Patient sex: F
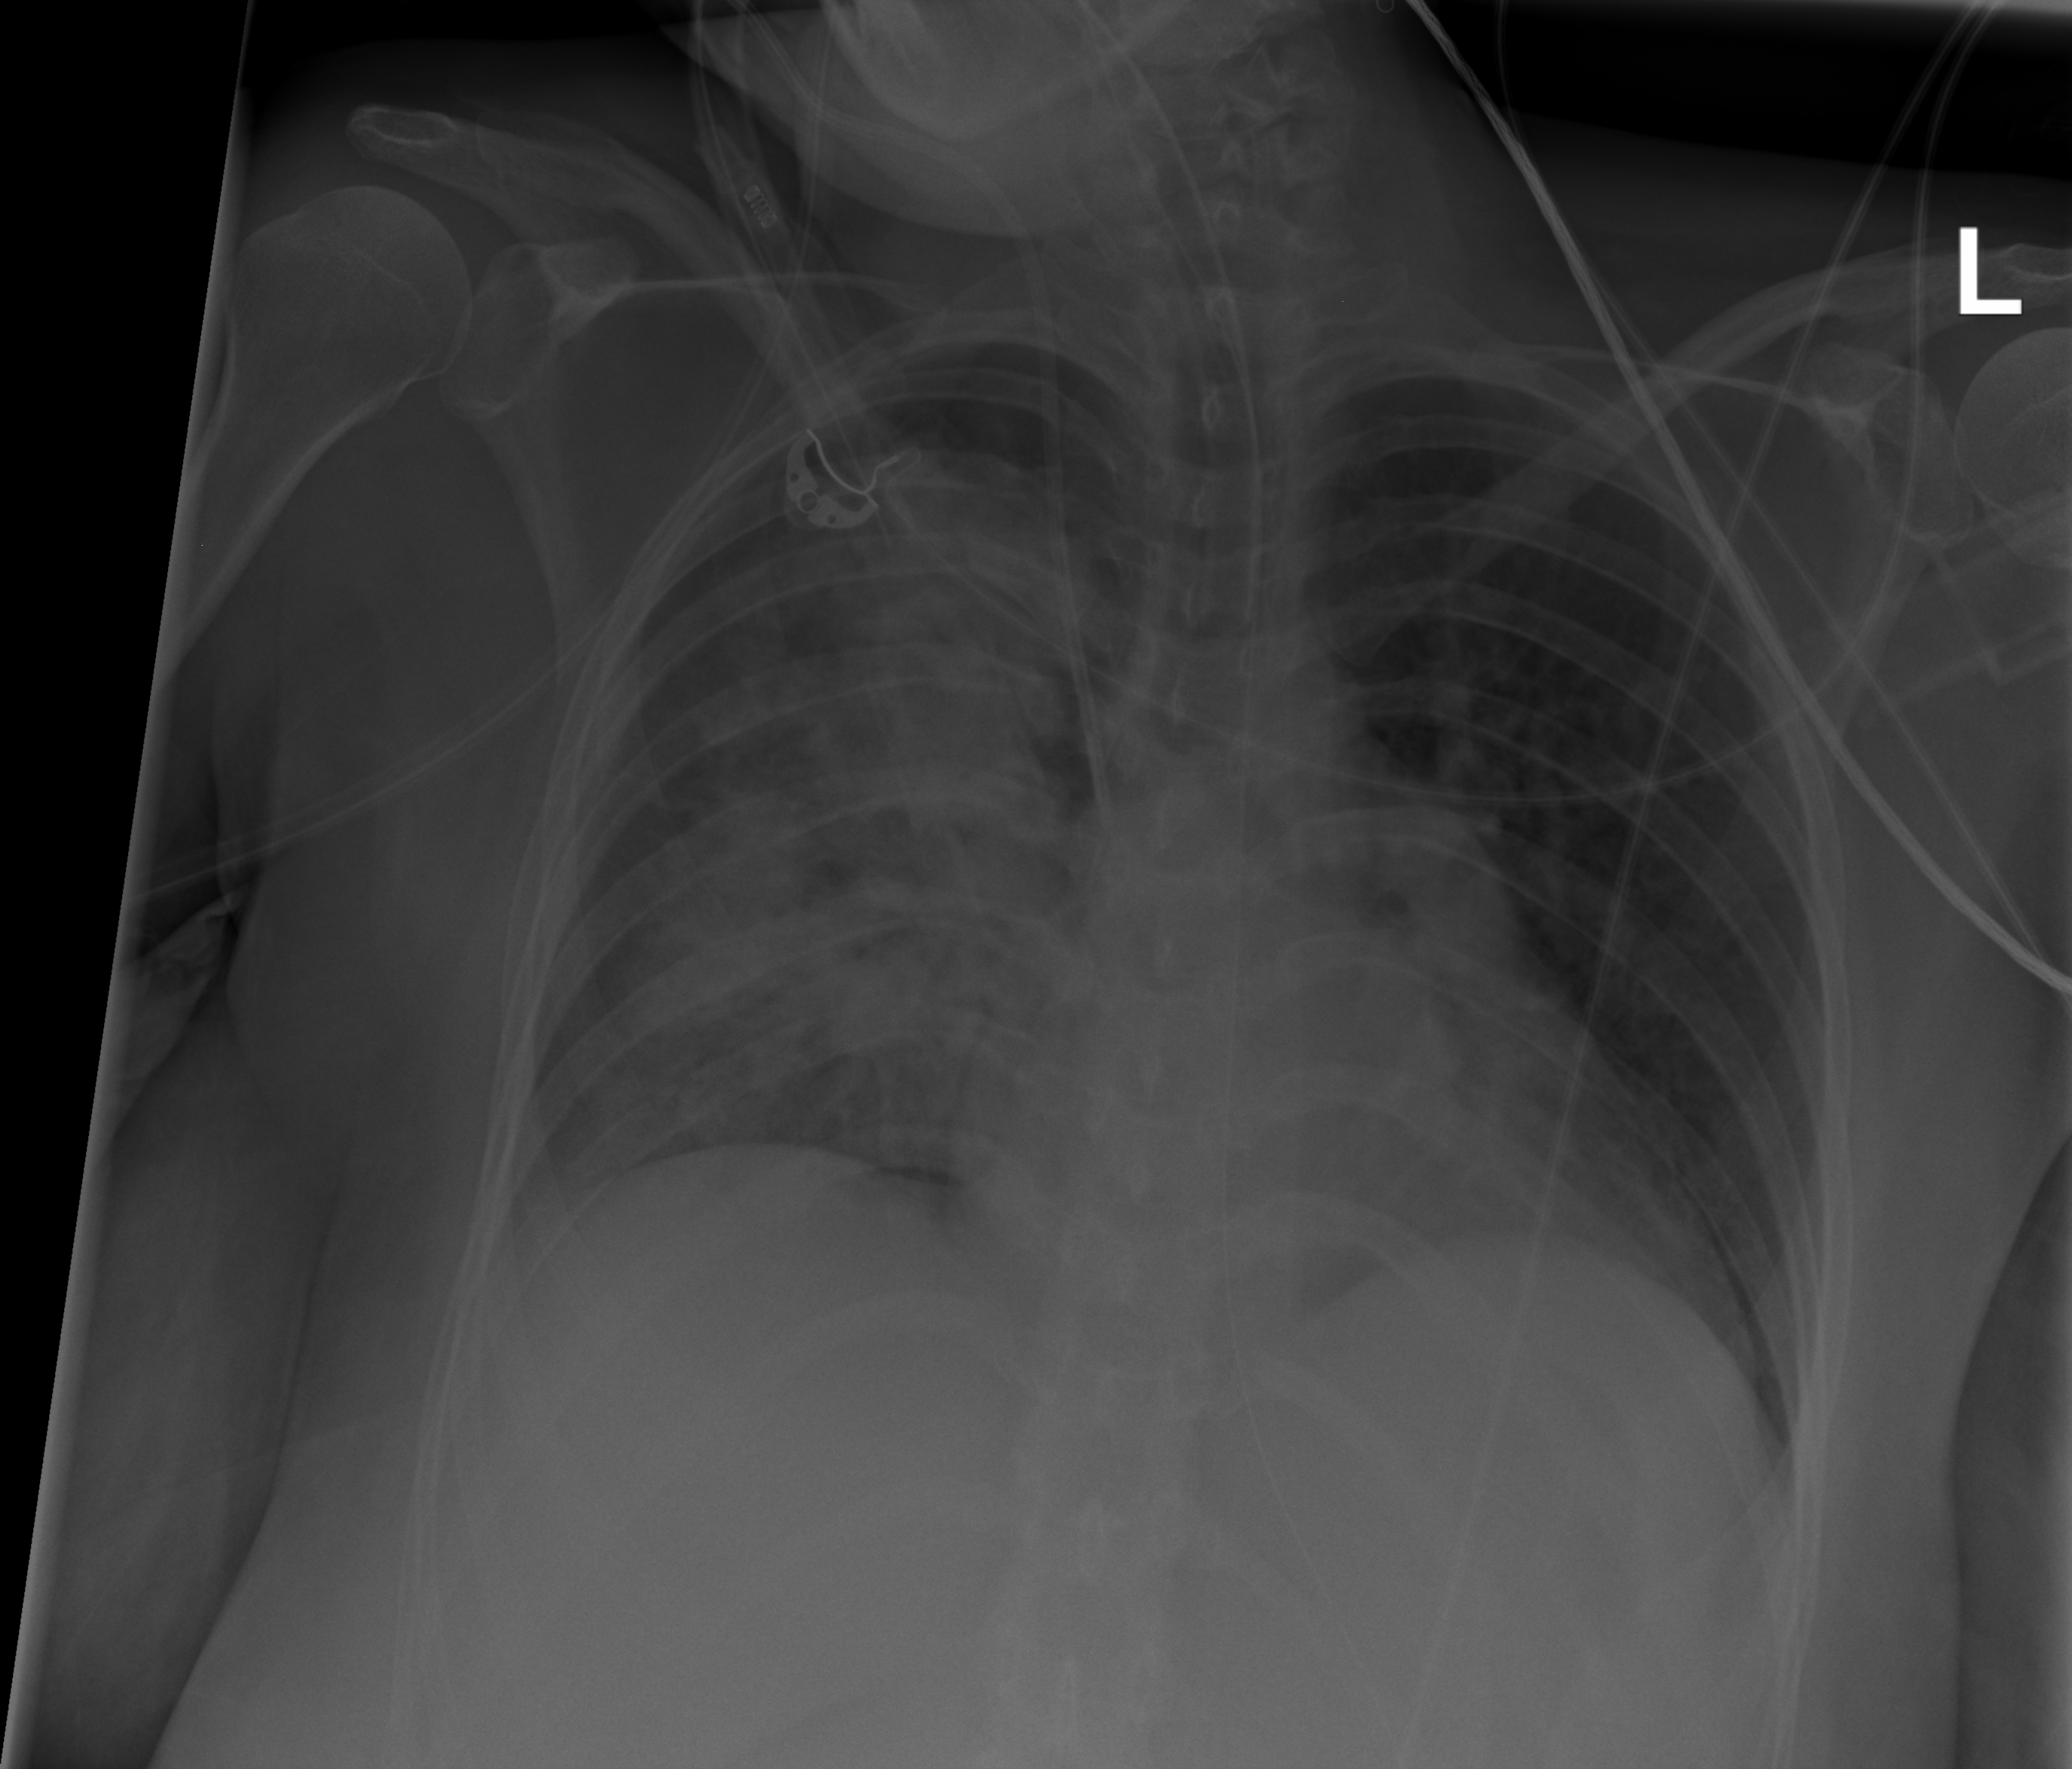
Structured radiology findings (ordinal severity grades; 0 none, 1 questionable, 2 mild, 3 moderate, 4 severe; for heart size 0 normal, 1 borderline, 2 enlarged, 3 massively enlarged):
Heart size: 1
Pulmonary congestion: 0
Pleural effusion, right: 2
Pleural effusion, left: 0
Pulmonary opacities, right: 3
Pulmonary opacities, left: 0
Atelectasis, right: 3
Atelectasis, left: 2